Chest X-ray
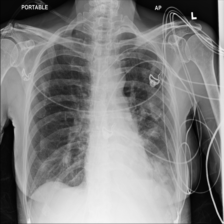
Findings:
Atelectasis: negative
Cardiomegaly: negative
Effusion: negative
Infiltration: negative
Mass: negative
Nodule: negative
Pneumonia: negative
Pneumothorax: negative
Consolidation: negative
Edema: negative
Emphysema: negative
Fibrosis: negative
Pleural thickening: negative
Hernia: negative